Question: Please someone help me, I am getting this error and I am not able to understand why I'm getting this error. Can some one help me in this case?

Error is on the First Line.
'''
lazy var fetchedResultsController: NSFetchedResultsController = { () -> <<error type>> in
let fetchRequest = NSFetchRequest<NSFetchRequestResult>(entityName: "Photo")
fetchRequest.predicate = NSPredicate(format: "pin == %@", self.pin)
fetchRequest.sortDescriptors = []
let fetchedResultsController = NSFetchedResultsController(fetchRequest: fetchRequest, managedObjectContext: self.sharedContext, sectionNameKeyPath: nil, cacheName: nil)
fetchedResultsController.delegate = self
return fetchedResultsController
}
'''
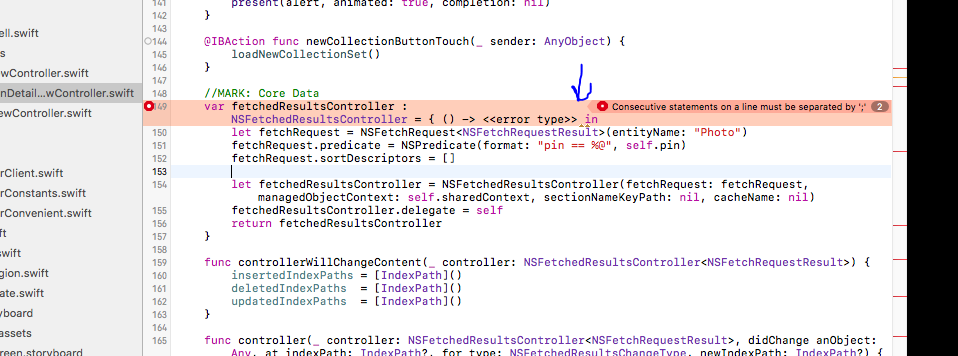
Answer: The error is misleading.
'NSFetchedResultsController' is also generic.
'''
lazy var fetchedResultsController: NSFetchedResultsController<NSFetchRequestResult> = {
let fetchRequest = ...
'''